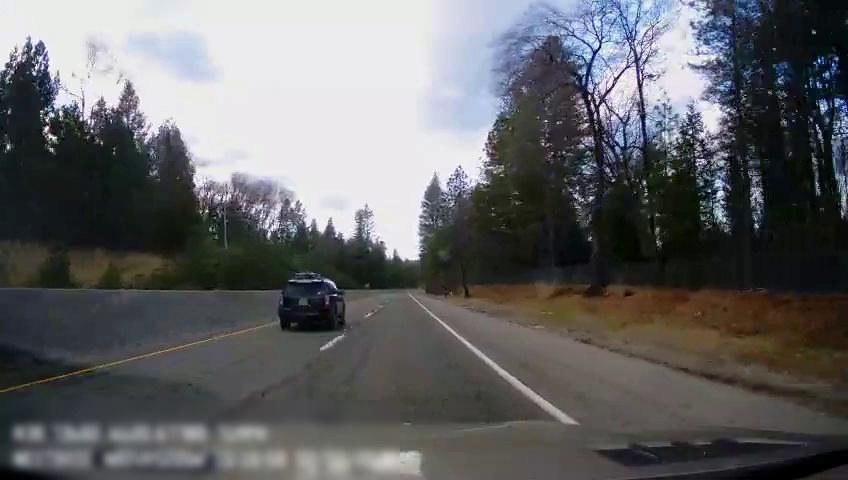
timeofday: Day
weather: Cloudy
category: Drivable Space
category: Vehicles | SUV
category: Lanes | Alternate Lane
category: Lanes | Current Lane
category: Lanes | Current Lane